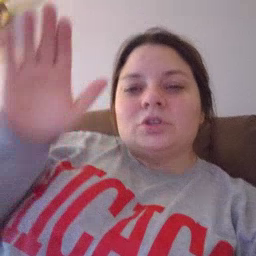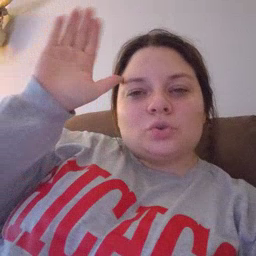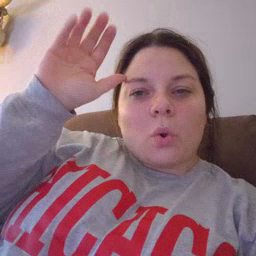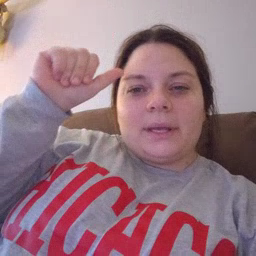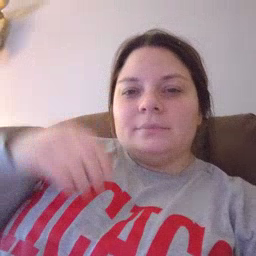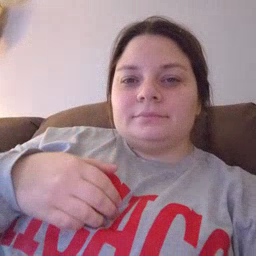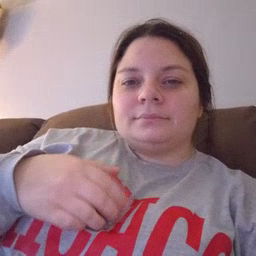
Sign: donkey